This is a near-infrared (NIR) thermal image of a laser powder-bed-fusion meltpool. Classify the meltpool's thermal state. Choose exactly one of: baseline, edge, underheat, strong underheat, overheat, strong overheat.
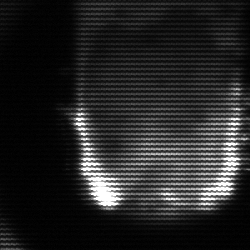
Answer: baseline